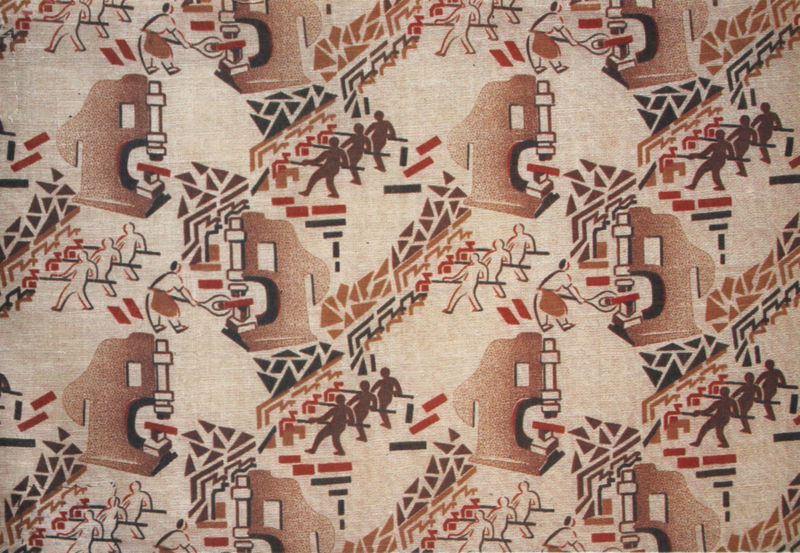
Titel: Stoffmusterentwurf "Die Schmiede"
Künstler: Sarra Bunzis
Standort: St. Petersburg
Institution: Museum des Muchina-Instituts für Industrie-Design
Schlagwörter: menschen, männer, weiss, rot, stoff, arbeit, schürze, russland, textil, schmied, schmiede, schmieden